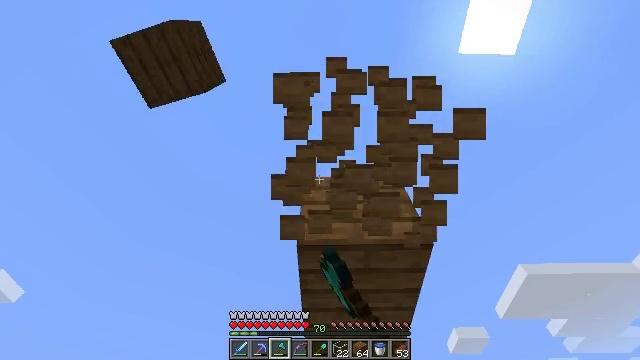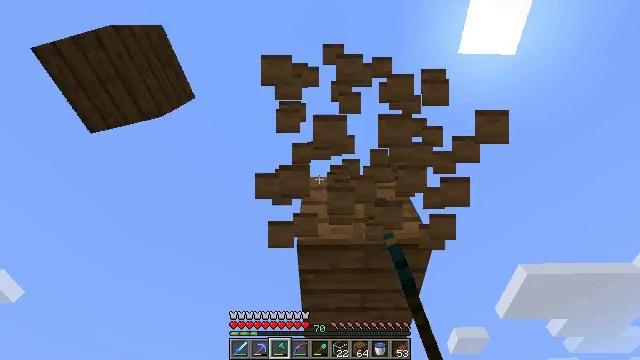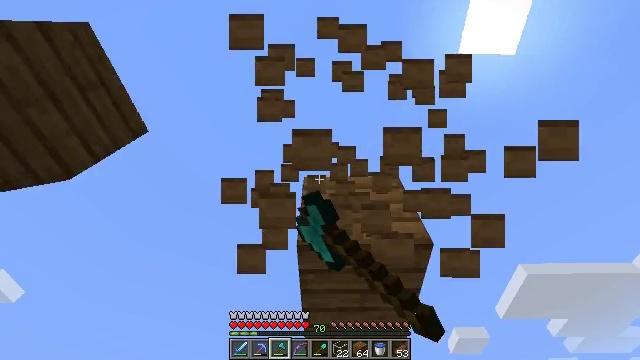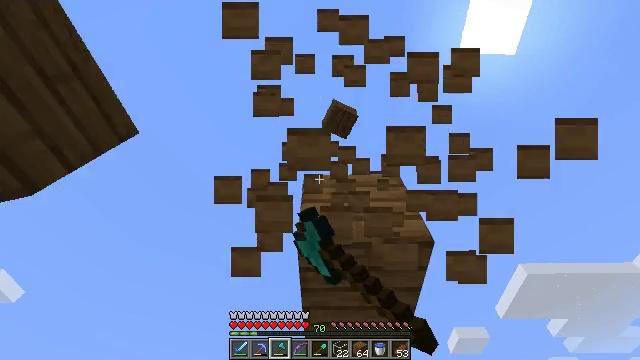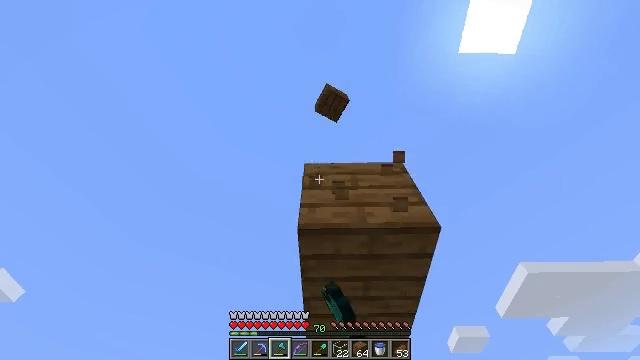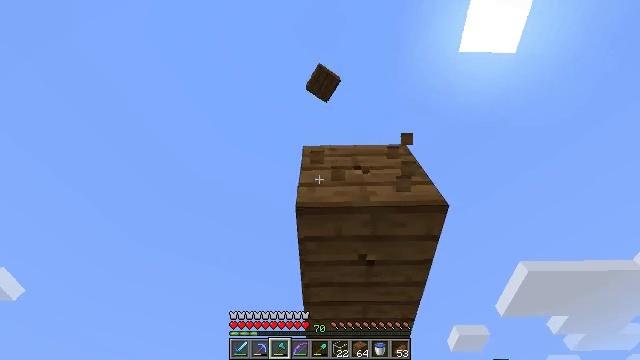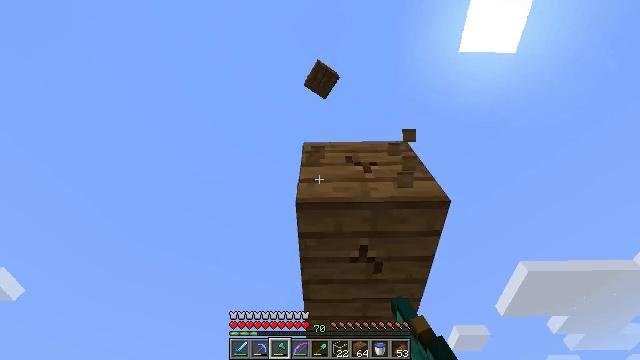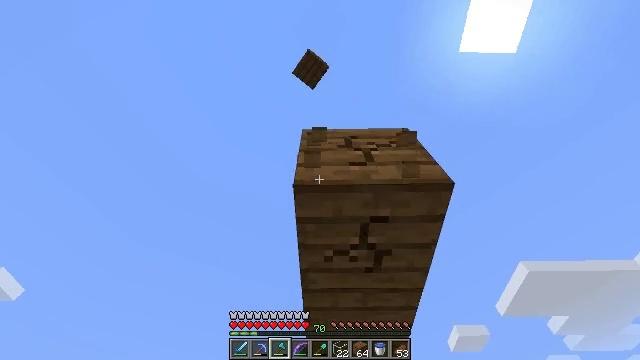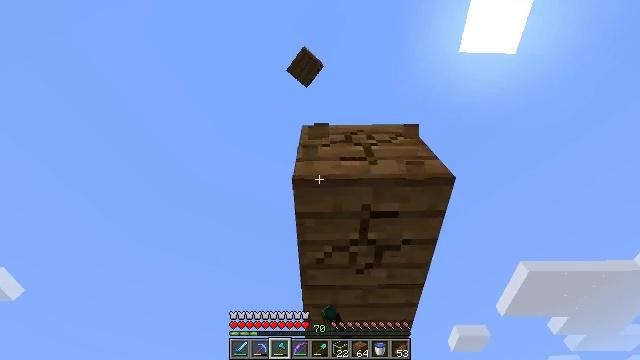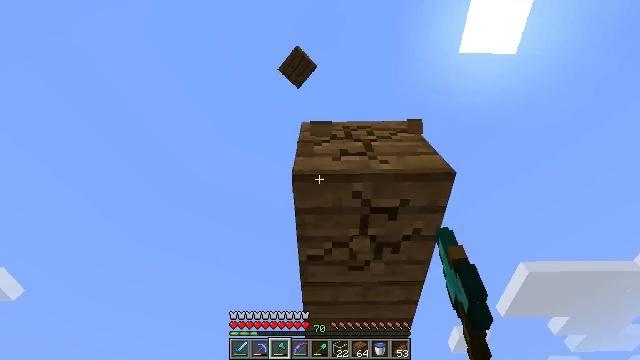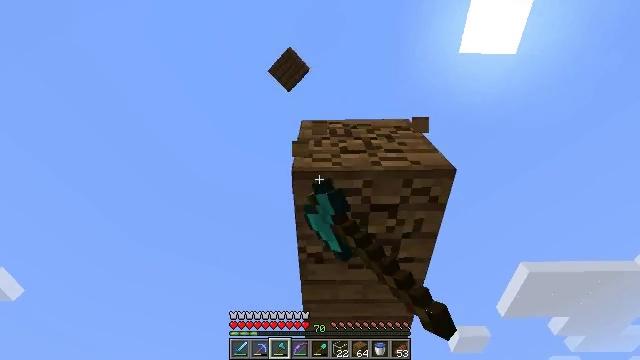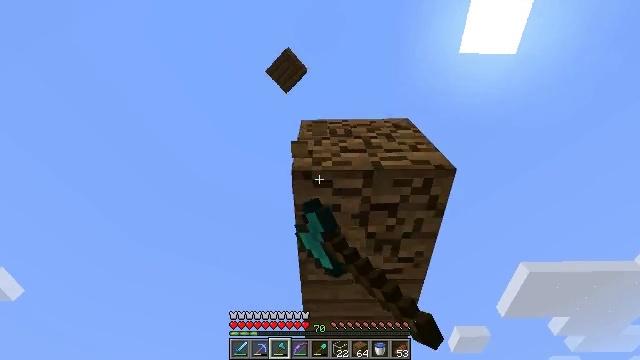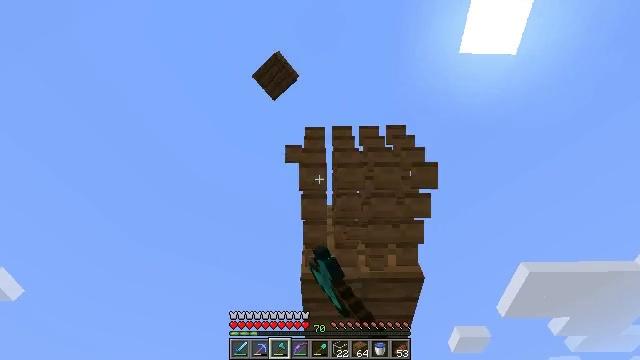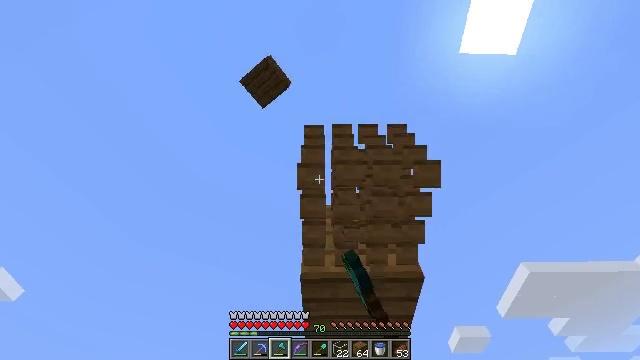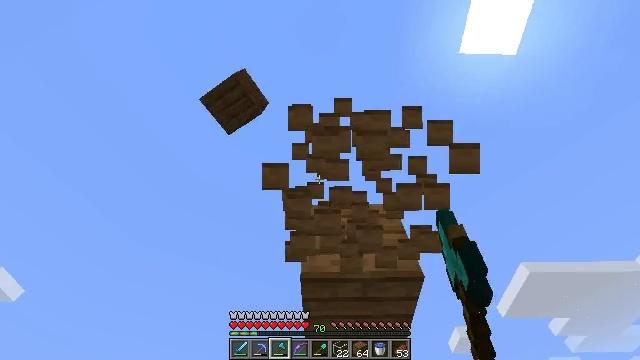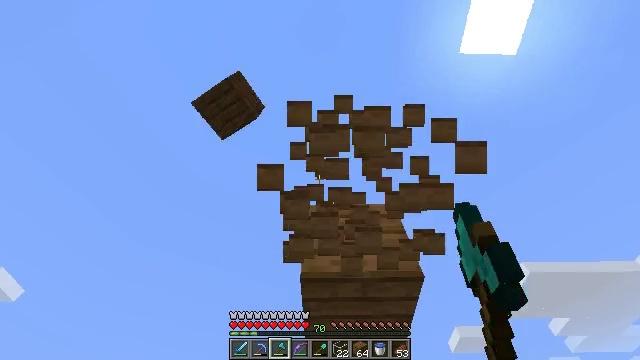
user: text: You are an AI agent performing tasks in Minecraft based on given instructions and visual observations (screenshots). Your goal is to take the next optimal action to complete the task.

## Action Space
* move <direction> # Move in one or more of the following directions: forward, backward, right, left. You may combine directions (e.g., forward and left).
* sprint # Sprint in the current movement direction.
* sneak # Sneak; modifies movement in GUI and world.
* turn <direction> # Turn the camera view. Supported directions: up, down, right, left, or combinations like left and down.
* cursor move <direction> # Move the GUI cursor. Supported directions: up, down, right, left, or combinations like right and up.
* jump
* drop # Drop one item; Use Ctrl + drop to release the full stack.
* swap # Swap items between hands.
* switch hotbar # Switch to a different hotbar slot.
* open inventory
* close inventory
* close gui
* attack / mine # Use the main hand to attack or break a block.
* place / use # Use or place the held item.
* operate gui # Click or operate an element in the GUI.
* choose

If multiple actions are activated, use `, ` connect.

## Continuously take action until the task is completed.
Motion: motion action
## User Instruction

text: Get spruce planks back into your inventory.
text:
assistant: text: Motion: attack / mine
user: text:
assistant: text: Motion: attack / mine
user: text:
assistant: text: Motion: move forward, attack / mine
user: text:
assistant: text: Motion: move forward, attack / mine
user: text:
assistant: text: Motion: move forward, attack / mine
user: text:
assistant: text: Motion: attack / mine
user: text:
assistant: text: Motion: attack / mine
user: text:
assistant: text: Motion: attack / mine
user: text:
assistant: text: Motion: attack / mine
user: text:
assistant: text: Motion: attack / mine
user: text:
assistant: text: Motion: attack / mine
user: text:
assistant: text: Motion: attack / mine
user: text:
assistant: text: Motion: attack / mine
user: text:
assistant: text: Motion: attack / mine
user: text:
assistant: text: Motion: attack / mine
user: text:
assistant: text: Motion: move forward, attack / mine
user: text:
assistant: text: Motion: move forward, attack / mine
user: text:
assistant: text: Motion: move forward, attack / mine
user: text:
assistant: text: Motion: move forward, attack / mine
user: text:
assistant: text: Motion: move forward, attack / mine
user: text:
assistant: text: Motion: move forward, attack / mine
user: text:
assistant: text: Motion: attack / mine
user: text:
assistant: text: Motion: attack / mine
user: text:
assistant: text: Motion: attack / mine
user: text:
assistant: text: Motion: attack / mine
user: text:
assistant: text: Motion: attack / mine
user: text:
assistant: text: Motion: attack / mine
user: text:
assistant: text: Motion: attack / mine
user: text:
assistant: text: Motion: attack / mine
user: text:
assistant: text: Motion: attack / mine